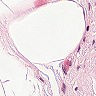
Metastatic tissue present: no